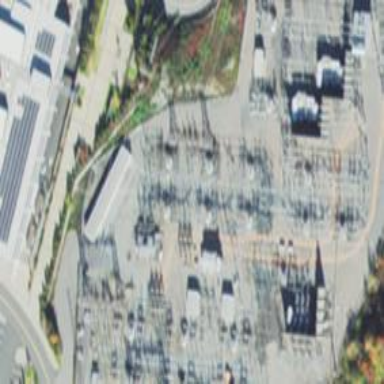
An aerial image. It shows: Switch used for power control.